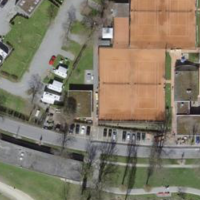
EUNIS habitat code: 53
Species observed at this site:
Certhia brachydactyla
Corvus corone
Cyanistes caeruleus
Turdus philomelos
Fulica atra
Anas platyrhynchos
Chloris chloris
Passer domesticus
Fringilla coelebs
Sylvia atricapilla
Carduelis carduelis
Turdus merula
Chroicocephalus ridibundus
Columba palumbus
Fringilla montifringilla
Parus major
Erithacus rubecula
Phoenicurus ochruros
Motacilla alba
Periparus ater